Aerial crown-view tile of a tropical tree (Barro Colorado Island, Panama), acquired 20240918:
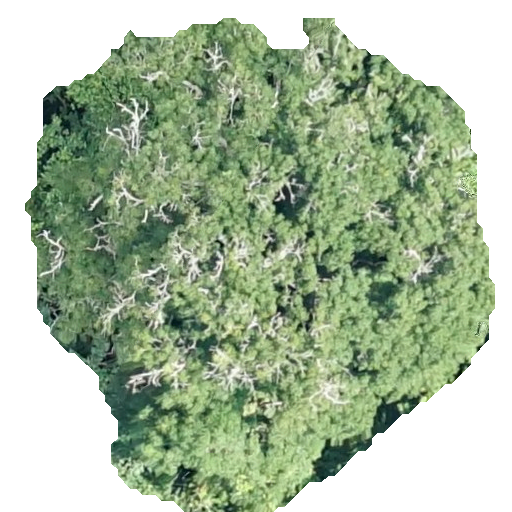
Species: Handroanthus guayacan
GBIF accepted scientific name: Handroanthus guayacan
Crown area: 271.099 m²